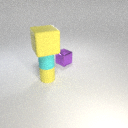
small purple metal cube to the right of small yellow rubber cylinder